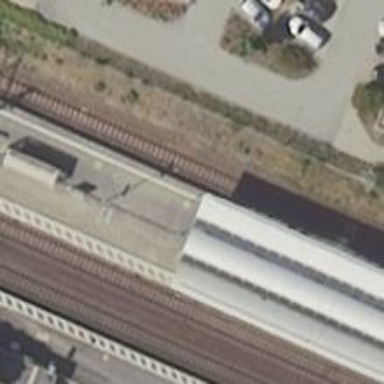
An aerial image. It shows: Station for public transport and railway.